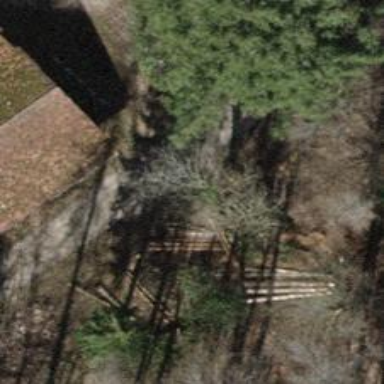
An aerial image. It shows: Bench for seating.